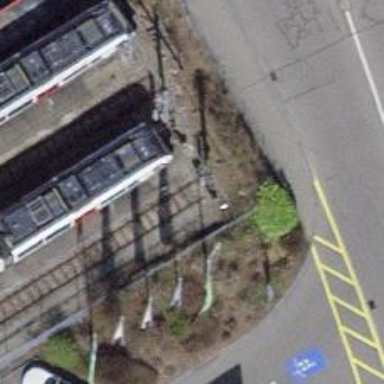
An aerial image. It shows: Railway buffer stop.